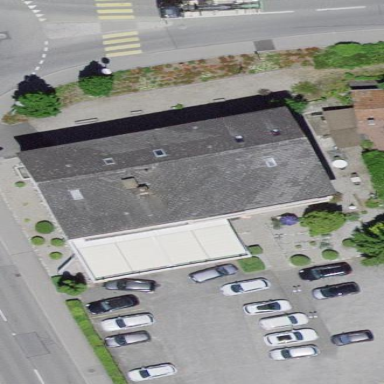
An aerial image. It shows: Hotel building.